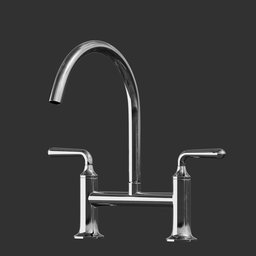
Label: appliances